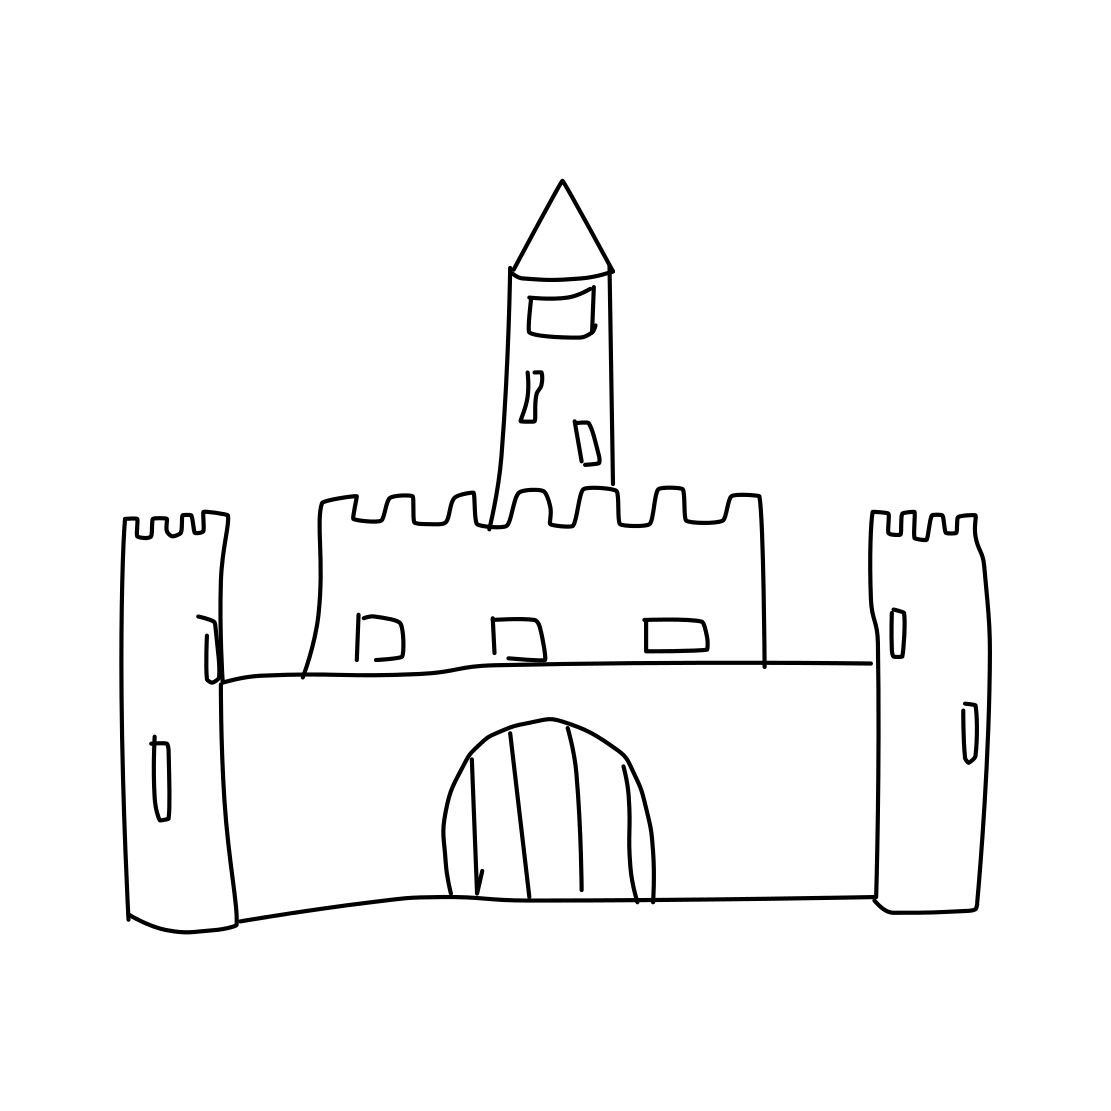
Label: castle